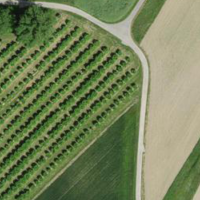
EUNIS habitat code: 52
Species observed at this site:
Corylus avellana